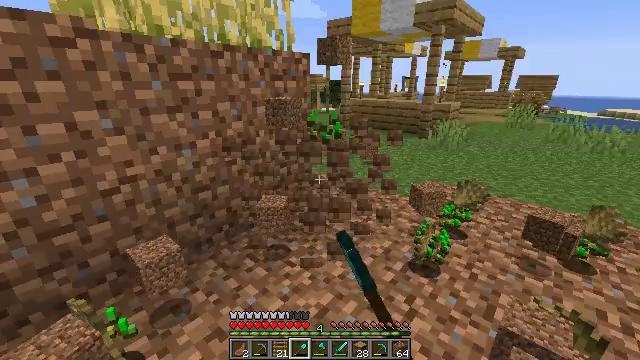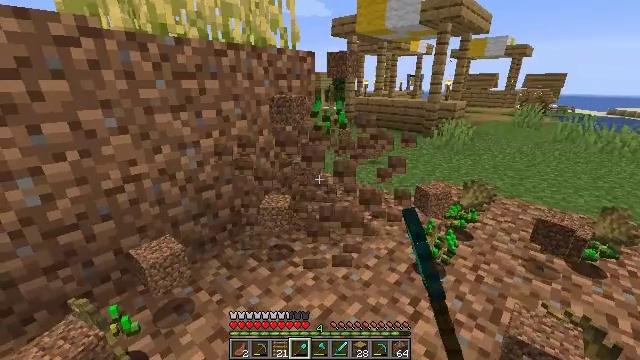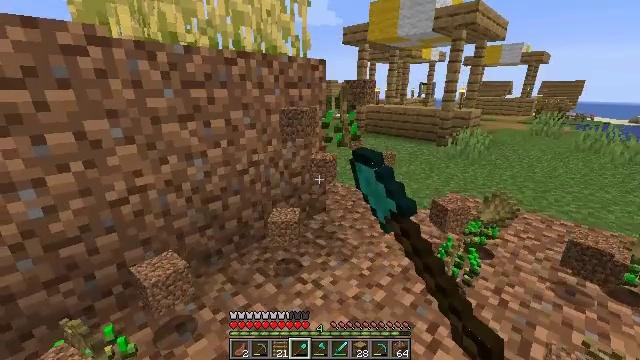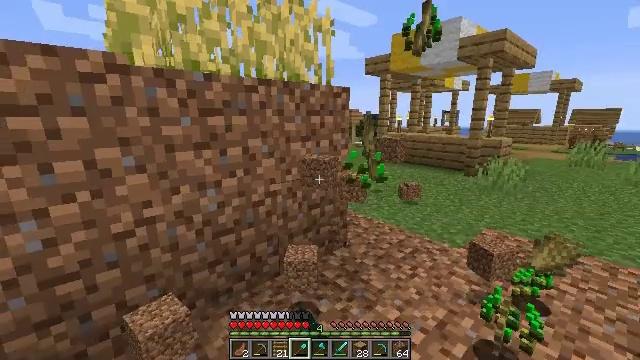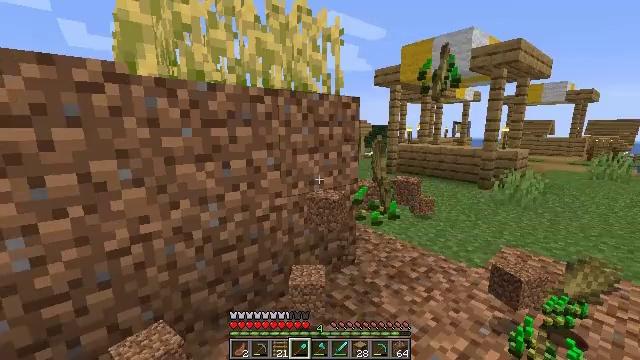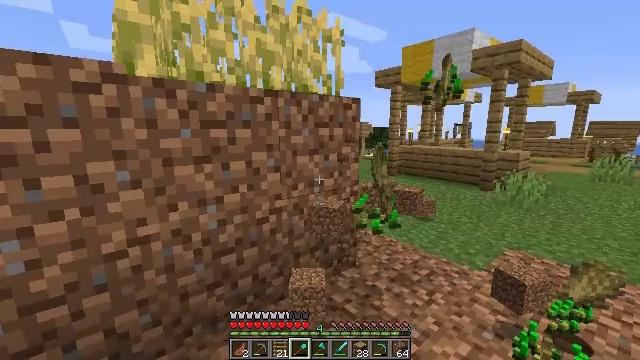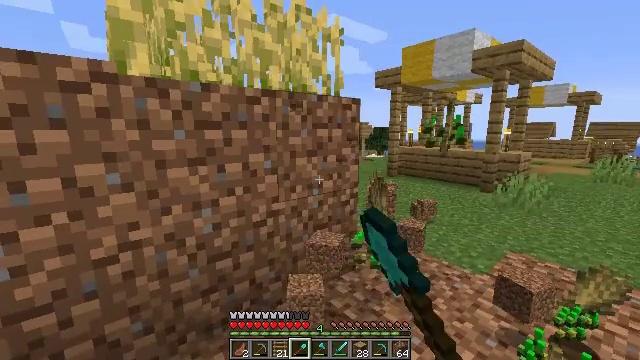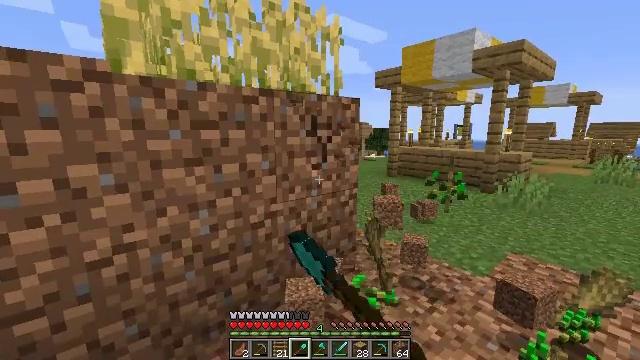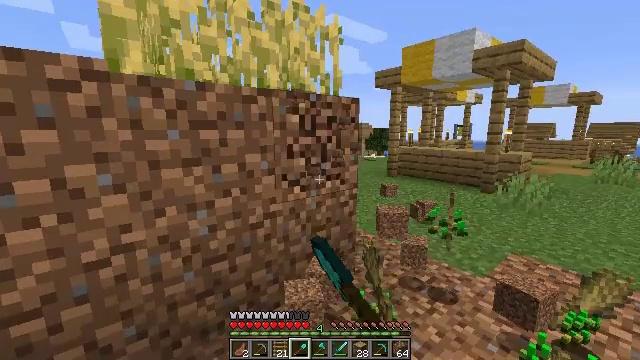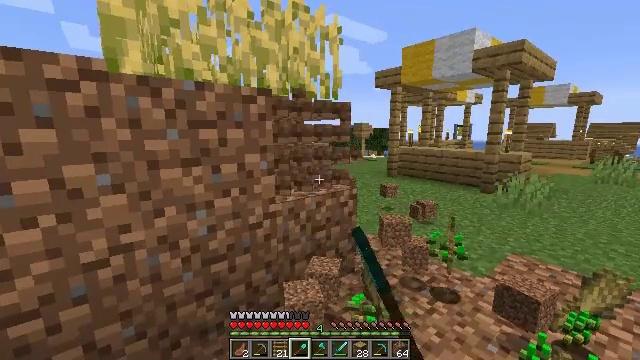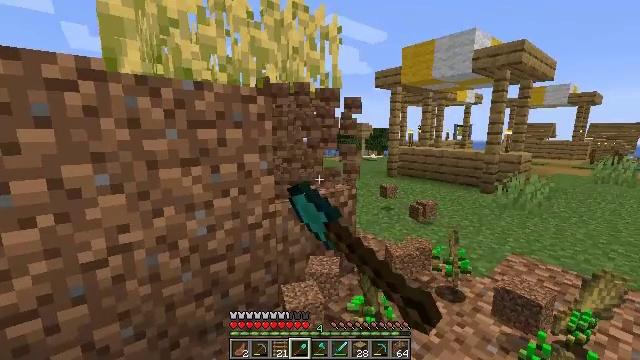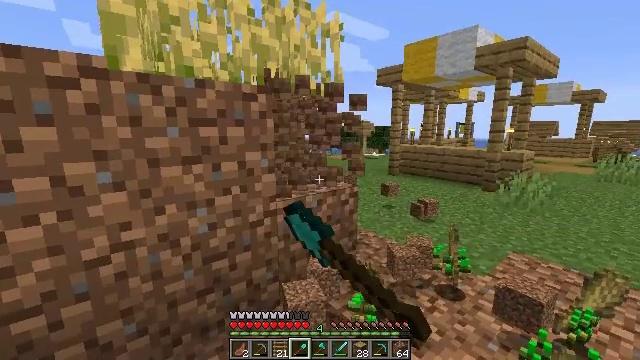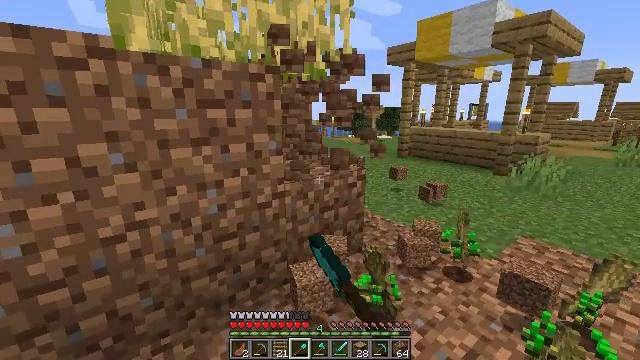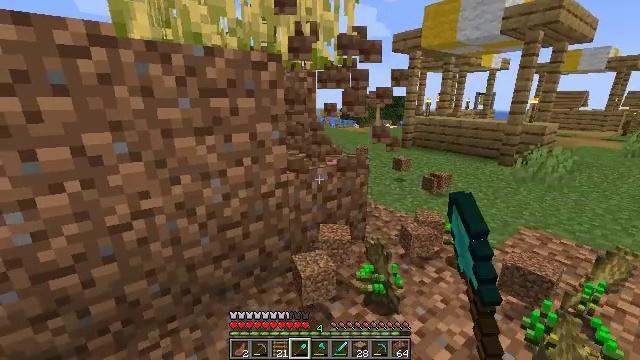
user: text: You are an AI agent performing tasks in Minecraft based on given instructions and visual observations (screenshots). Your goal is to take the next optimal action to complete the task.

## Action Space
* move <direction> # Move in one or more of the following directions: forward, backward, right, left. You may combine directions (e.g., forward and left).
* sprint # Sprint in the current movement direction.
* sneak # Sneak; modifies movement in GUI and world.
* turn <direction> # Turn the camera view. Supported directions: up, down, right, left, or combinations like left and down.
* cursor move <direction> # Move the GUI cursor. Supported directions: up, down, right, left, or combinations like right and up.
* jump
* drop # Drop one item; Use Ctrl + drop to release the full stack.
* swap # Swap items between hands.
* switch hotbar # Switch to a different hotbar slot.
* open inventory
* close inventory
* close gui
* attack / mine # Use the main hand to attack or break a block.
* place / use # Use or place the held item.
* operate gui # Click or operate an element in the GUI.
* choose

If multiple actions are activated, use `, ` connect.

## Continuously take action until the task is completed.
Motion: motion action
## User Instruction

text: Break the farmland to revert it to dirt.
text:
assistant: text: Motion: move forward, attack / mine
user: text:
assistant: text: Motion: move forward, turn left and up, attack / mine
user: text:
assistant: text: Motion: move forward, turn left and up, attack / mine
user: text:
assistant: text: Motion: turn left and up, attack / mine
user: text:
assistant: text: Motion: attack / mine
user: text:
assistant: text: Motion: attack / mine
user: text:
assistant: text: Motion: attack / mine
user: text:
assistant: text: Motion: attack / mine
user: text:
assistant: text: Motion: attack / mine
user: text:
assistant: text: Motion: attack / mine
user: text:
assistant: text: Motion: attack / mine
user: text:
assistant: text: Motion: turn left and down, attack / mine
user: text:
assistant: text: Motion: turn down, attack / mine
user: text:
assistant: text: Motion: attack / mine